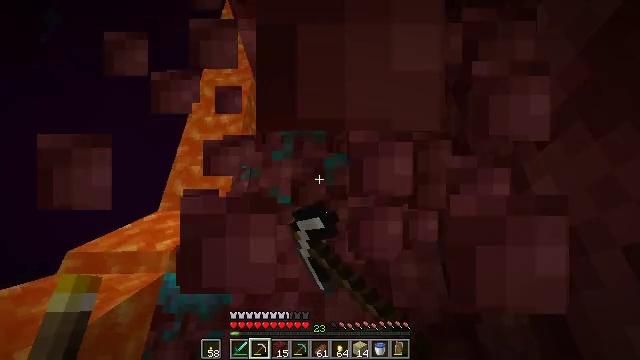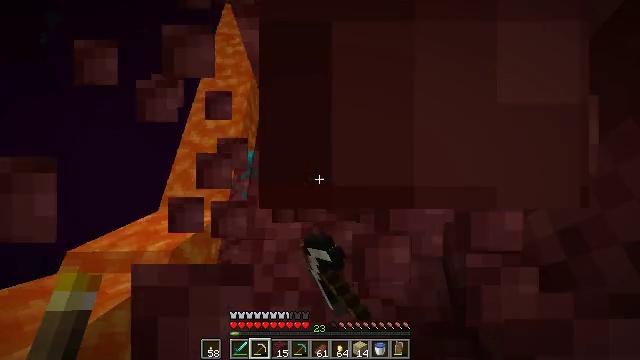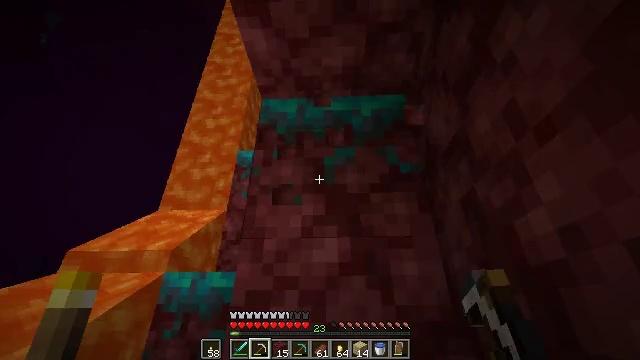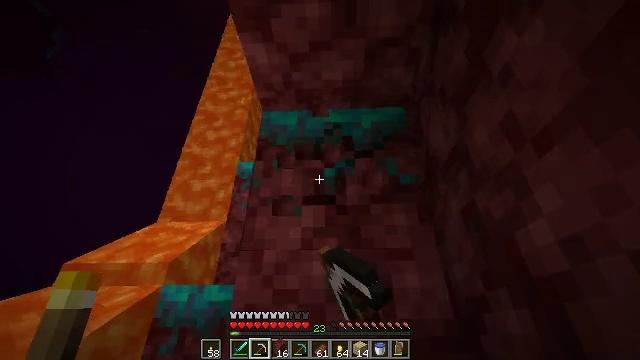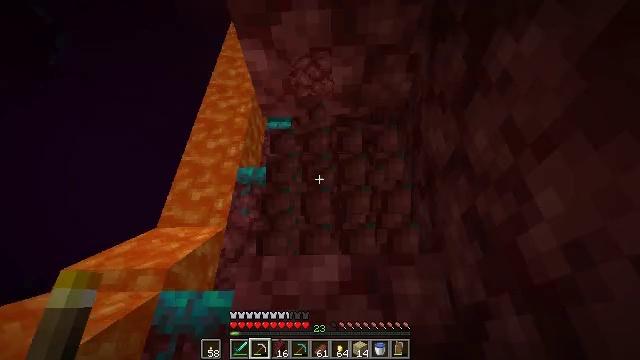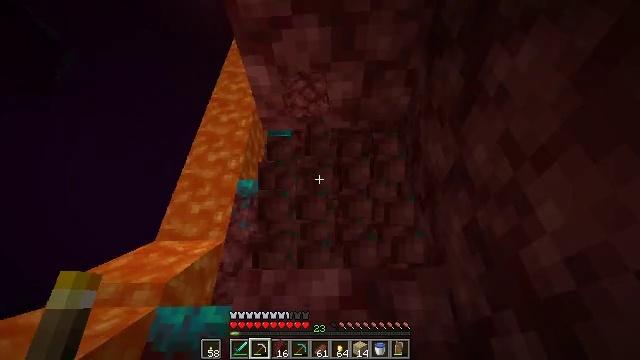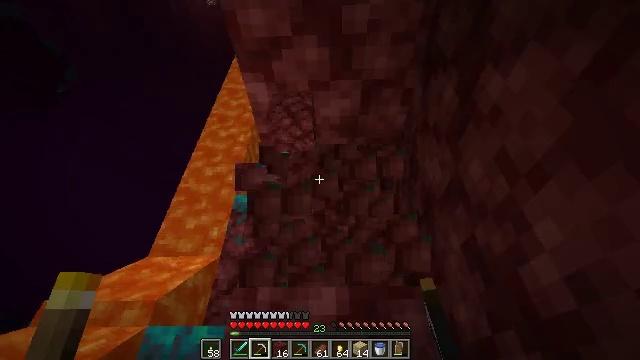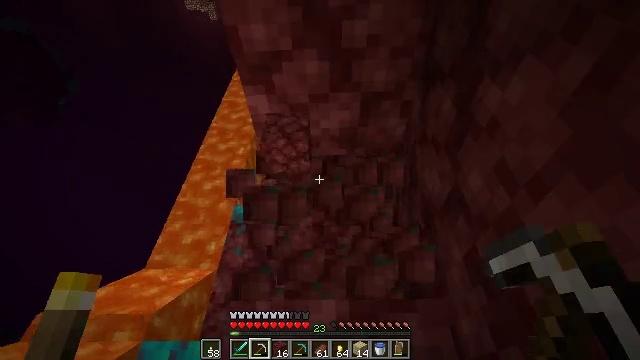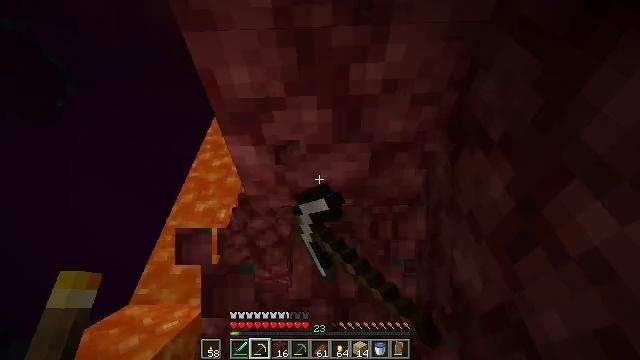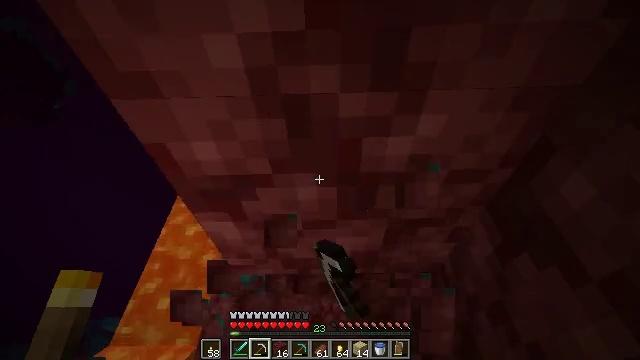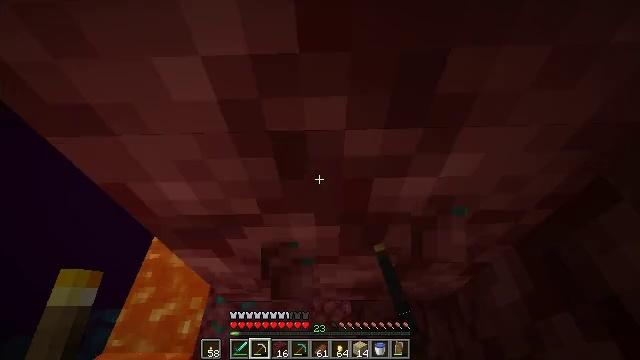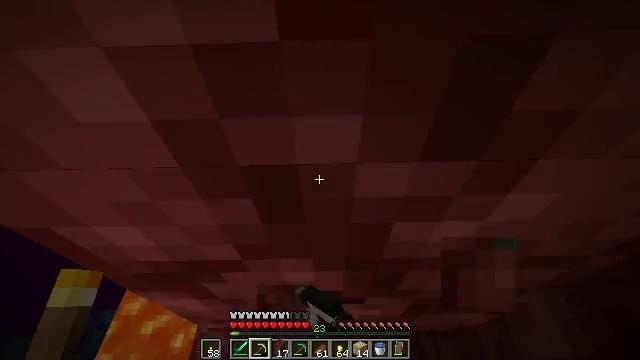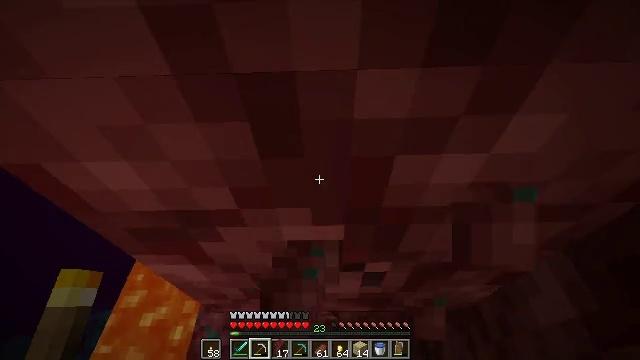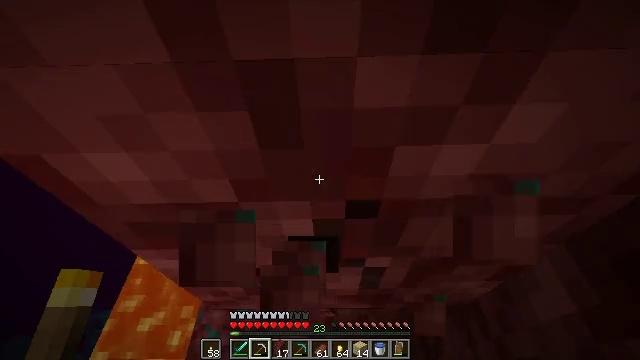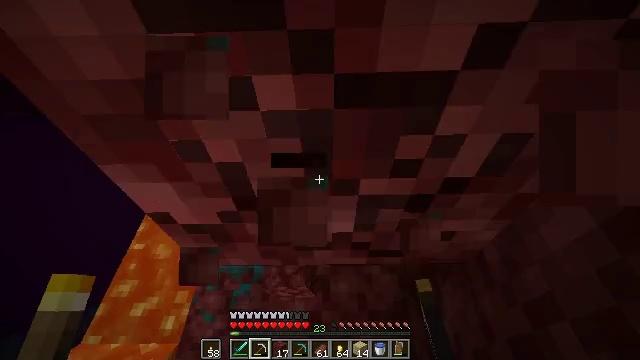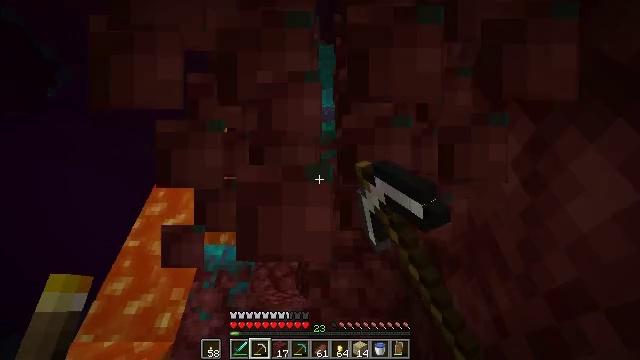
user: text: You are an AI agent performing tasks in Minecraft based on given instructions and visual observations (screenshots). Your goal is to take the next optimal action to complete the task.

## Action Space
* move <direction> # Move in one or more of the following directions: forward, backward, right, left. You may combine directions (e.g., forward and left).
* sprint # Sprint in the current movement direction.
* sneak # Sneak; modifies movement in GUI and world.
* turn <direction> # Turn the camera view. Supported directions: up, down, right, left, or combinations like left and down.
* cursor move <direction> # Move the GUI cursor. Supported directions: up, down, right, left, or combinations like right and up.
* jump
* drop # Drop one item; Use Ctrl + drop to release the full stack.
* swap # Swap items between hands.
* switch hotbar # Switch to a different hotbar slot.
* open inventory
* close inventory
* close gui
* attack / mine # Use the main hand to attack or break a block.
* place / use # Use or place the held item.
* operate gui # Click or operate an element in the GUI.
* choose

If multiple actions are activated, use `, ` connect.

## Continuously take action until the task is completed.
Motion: motion action
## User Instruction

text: Gather warped nylium from the ground.
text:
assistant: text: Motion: attack / mine
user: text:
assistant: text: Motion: attack / mine
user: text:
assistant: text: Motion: turn up, attack / mine
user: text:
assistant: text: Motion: turn up, attack / mine
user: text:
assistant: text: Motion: turn up, attack / mine
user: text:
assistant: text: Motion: move forward, turn up, attack / mine
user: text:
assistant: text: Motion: move forward, turn up, attack / mine, jump
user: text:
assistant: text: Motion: move forward, attack / mine, jump
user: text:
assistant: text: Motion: move forward, attack / mine, jump
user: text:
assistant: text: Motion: move forward, turn down, attack / mine, jump
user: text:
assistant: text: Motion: move forward, attack / mine
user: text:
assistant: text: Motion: move forward, attack / mine
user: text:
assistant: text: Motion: move forward, attack / mine
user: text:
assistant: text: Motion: move forward, attack / mine
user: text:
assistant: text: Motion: attack / mine
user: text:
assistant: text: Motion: attack / mine
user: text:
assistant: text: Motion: attack / mine
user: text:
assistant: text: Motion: attack / mine
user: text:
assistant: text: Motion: attack / mine
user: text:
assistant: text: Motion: attack / mine
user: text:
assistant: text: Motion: move forward, attack / mine
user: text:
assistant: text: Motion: move forward, turn down, attack / mine
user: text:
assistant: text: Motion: move forward, turn right and down
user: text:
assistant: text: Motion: move forward, turn right and down
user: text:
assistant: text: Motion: move forward, turn up
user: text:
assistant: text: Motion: move forward, turn up, jump
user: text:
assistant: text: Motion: move forward, jump
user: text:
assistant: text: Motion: move forward, jump
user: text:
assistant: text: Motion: move forward, attack / mine, jump
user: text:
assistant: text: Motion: move forward, attack / mine